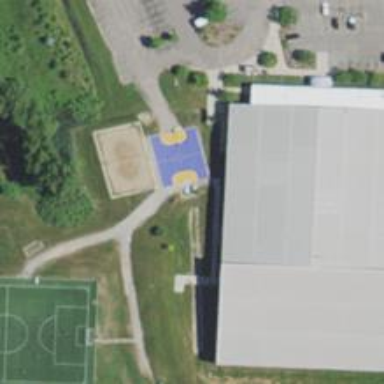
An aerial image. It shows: Sports centre building.